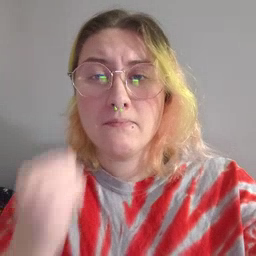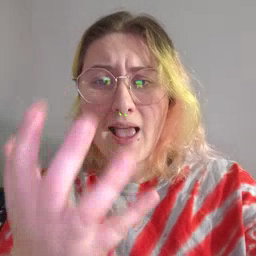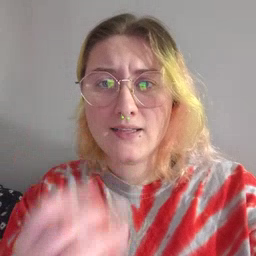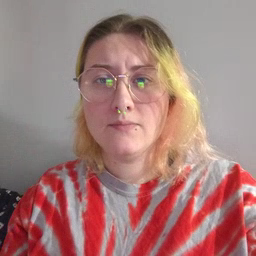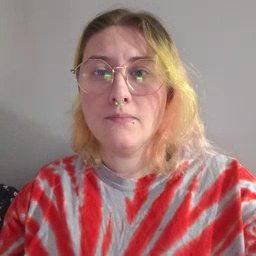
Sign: many